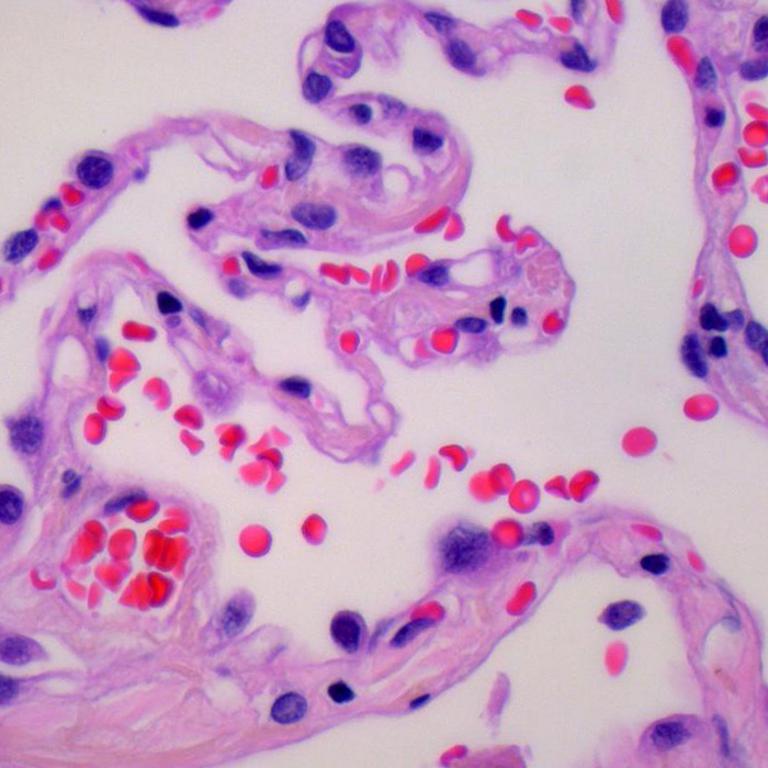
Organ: lung
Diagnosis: benign